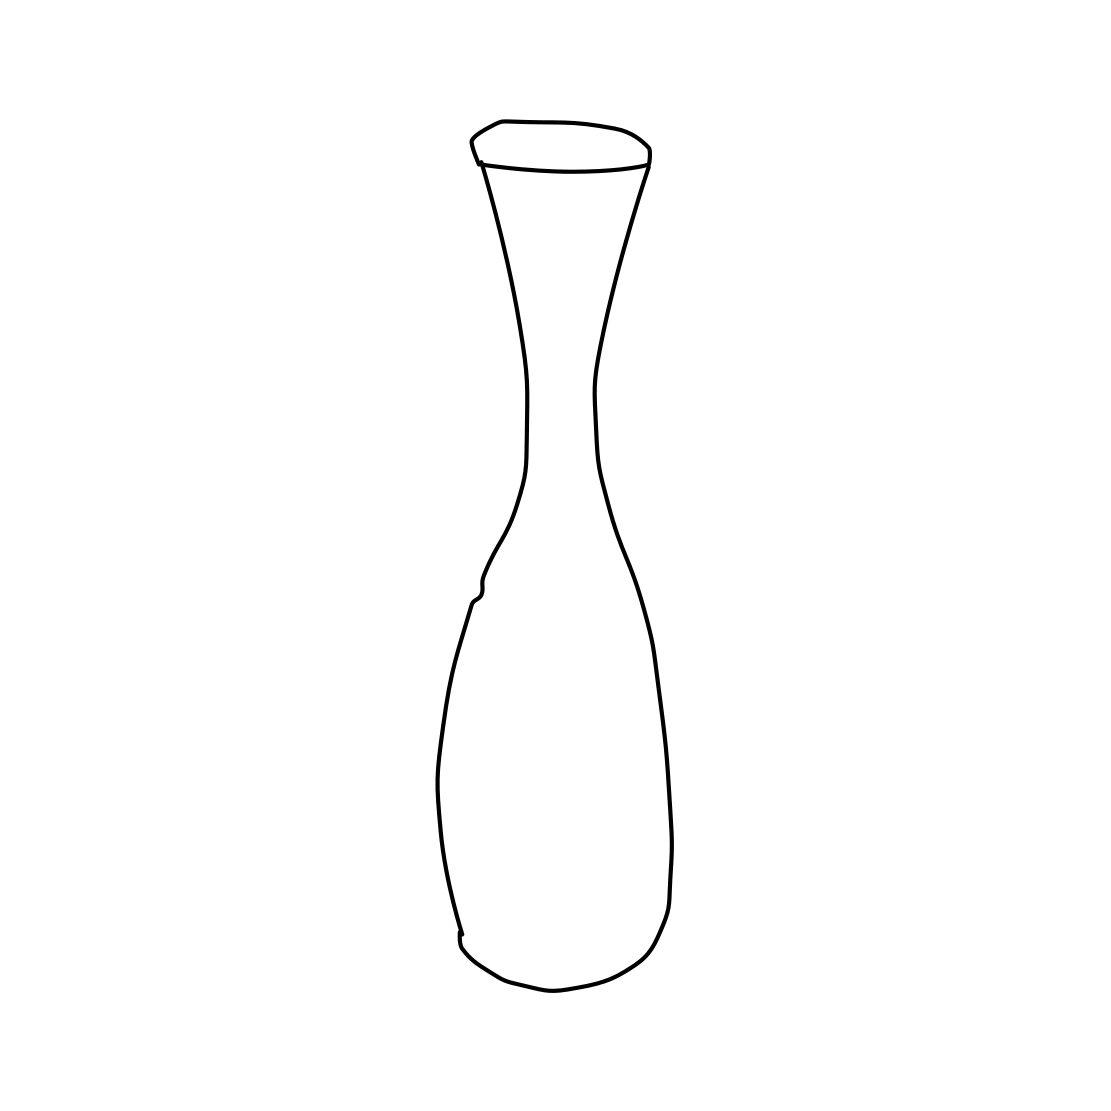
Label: vase